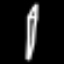
Label: pencil